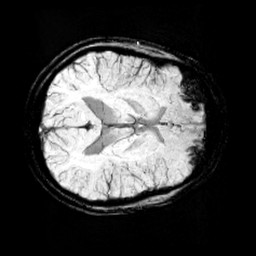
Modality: minIP
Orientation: axial
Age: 11
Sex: female
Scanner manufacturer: siemens
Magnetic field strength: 3 T
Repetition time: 0.027 s
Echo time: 0.02 s